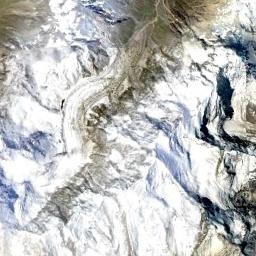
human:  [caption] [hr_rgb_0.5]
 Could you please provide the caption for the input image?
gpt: There is a lot of snow on the snowberg .

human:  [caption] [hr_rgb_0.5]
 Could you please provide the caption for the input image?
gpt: A snow-covered mountain covered in large areas .

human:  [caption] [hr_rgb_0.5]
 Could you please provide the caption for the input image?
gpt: The snow berg is consist of bare land and white snow .

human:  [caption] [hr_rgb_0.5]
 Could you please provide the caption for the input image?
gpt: The snowberg is covered with snow and ice and a knife-edge ridge remains at the top of the snowberg .

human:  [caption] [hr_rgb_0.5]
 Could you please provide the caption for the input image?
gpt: The snowberg is covered with snow and some bare land .